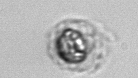
Label: Emiliania_huxleyi